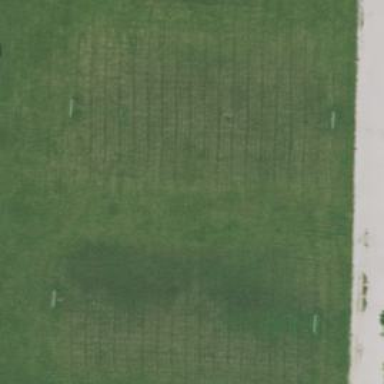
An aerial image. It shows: Grass pitch designated for soccer.